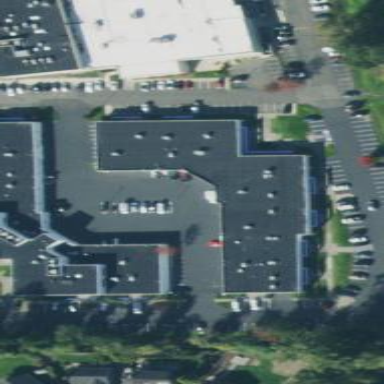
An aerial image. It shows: Commercial building.